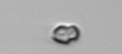
Label: Heterocapsa_rotundata